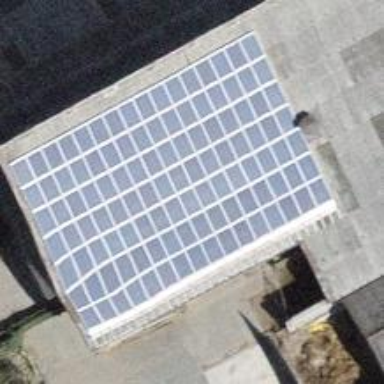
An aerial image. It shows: Solar power generator using photovoltaic method with solar photovoltaic panel types.